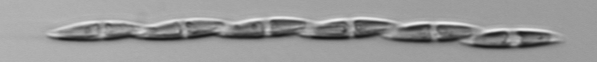
Label: Pseudo-nitzschia